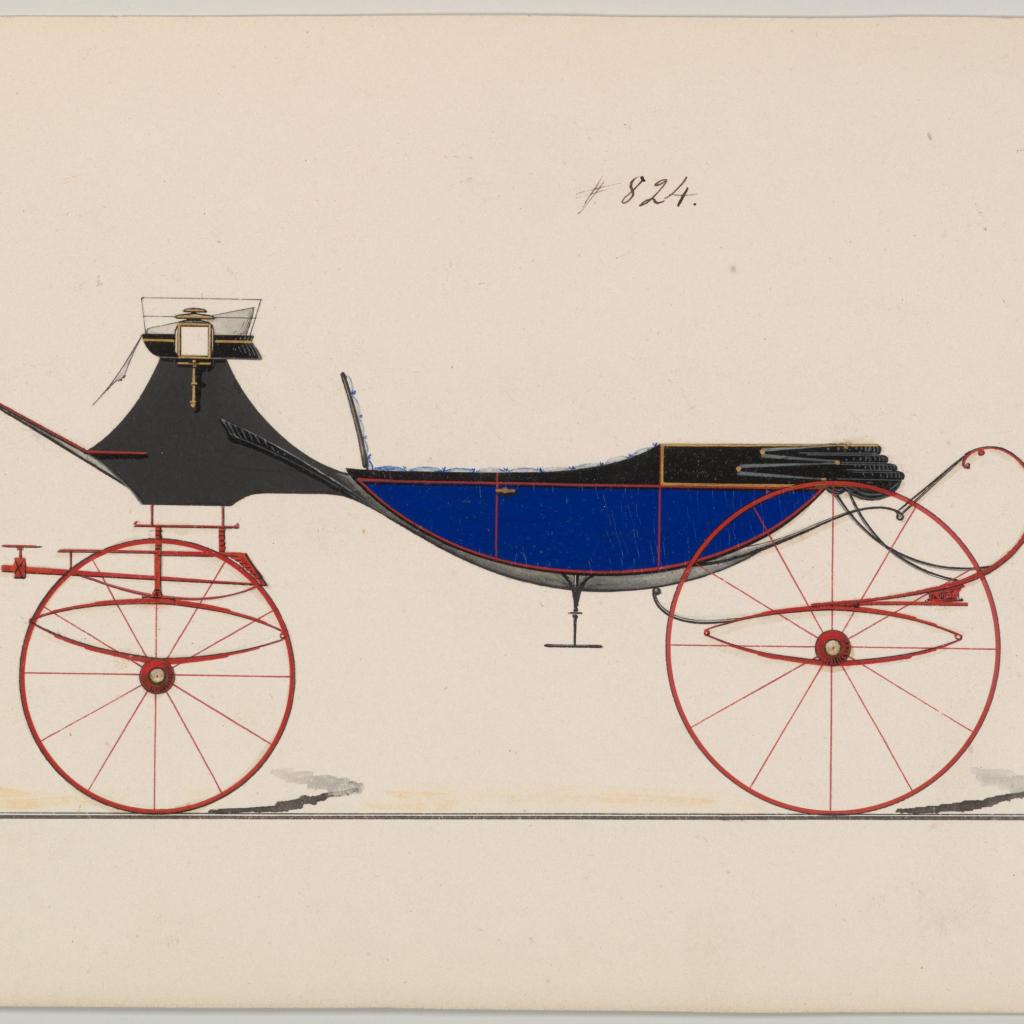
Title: Design for Vis-à-vis/ Barouche, no. 824
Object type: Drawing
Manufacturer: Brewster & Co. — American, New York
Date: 1850–70
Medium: Pen and black ink, watercolor and gouache with gum arabic
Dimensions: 6 1/16 x 9 1/8 in. (15.4 x 23.2 cm)
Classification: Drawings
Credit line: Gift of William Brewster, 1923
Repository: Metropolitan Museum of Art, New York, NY